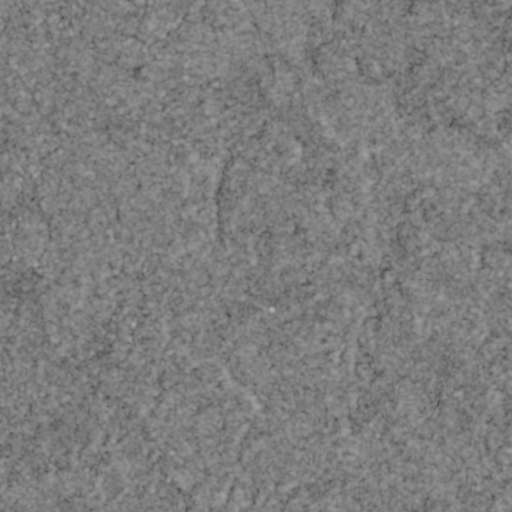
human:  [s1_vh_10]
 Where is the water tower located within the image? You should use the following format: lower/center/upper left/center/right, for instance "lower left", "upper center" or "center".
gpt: The water tower is located in the lower right of the image.
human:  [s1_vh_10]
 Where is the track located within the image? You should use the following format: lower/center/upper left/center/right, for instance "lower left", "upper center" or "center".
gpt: There is no track in the image.

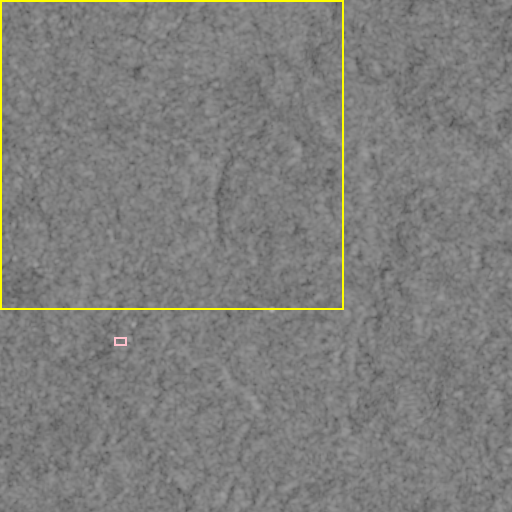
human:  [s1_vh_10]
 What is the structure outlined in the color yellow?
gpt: The structure outlined in yellow is a crop field.
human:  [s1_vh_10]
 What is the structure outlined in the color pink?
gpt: The structure outlined in pink is a park.
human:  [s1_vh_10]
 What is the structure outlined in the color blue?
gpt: There is no blue outline.